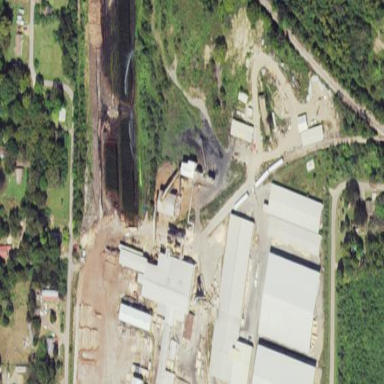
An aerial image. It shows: Industrial area used for timber processing.